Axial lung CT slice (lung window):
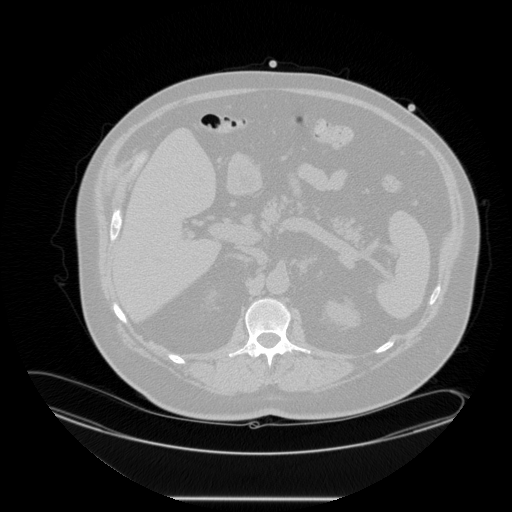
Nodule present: no